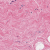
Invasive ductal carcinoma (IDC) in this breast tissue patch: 0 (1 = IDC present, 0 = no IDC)